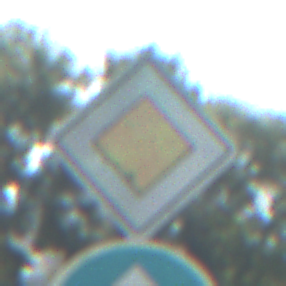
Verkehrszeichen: Vorfahrtsstrasse
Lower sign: VorgeschriebeneFahrtrichtungGeradeaus
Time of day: Midday
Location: Outdoor (Nature)
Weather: Clear
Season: NotSpecified
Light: Natural